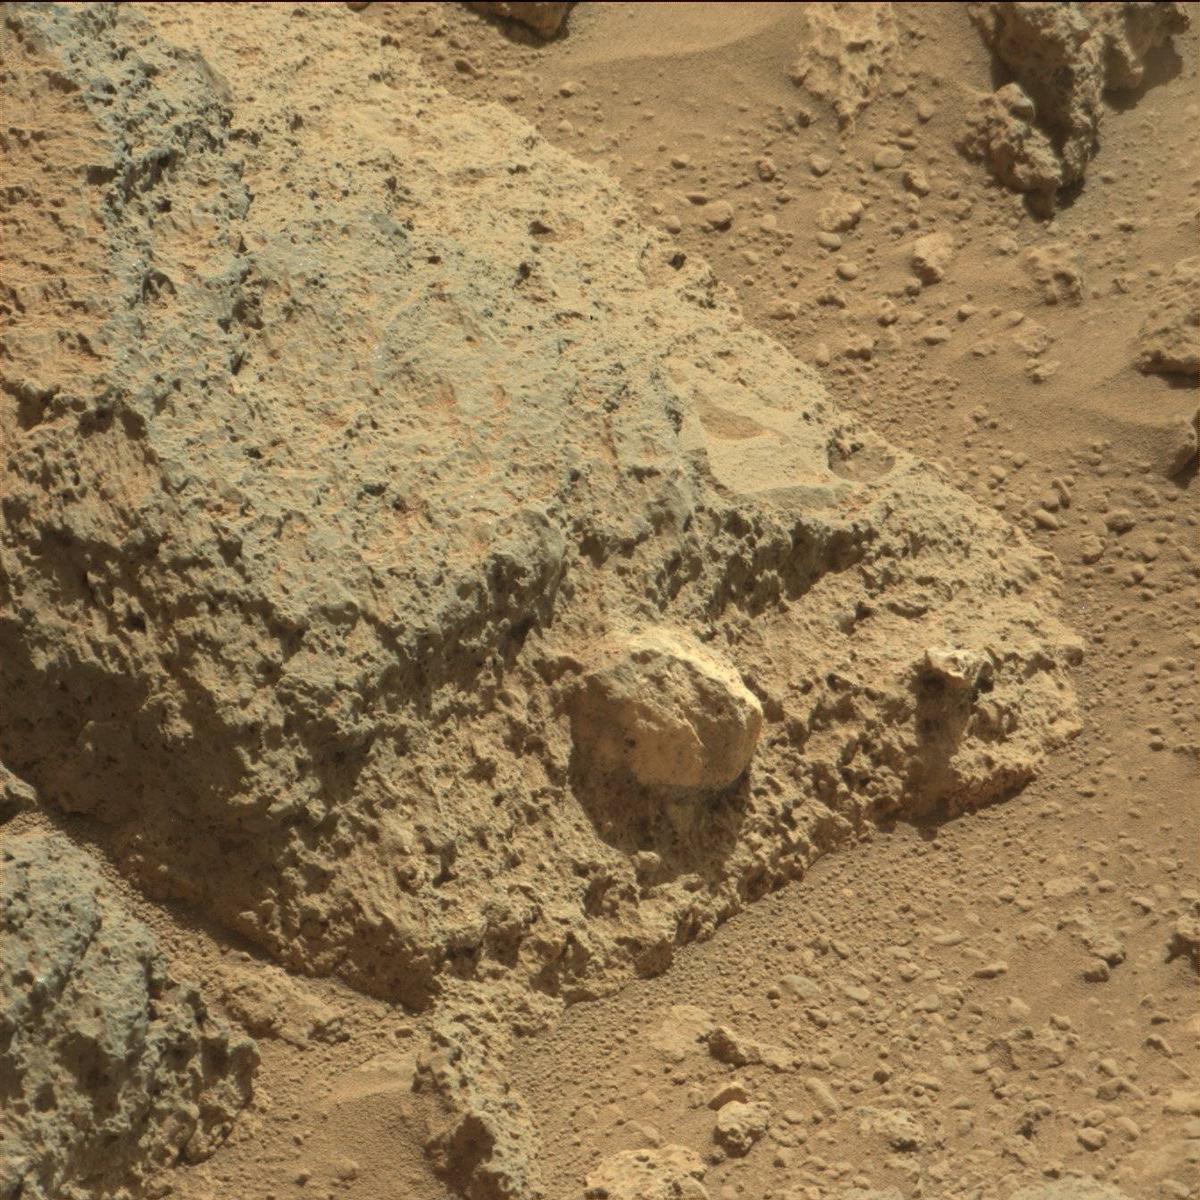
Terrain classes present: Bedrock, Sand / Soil